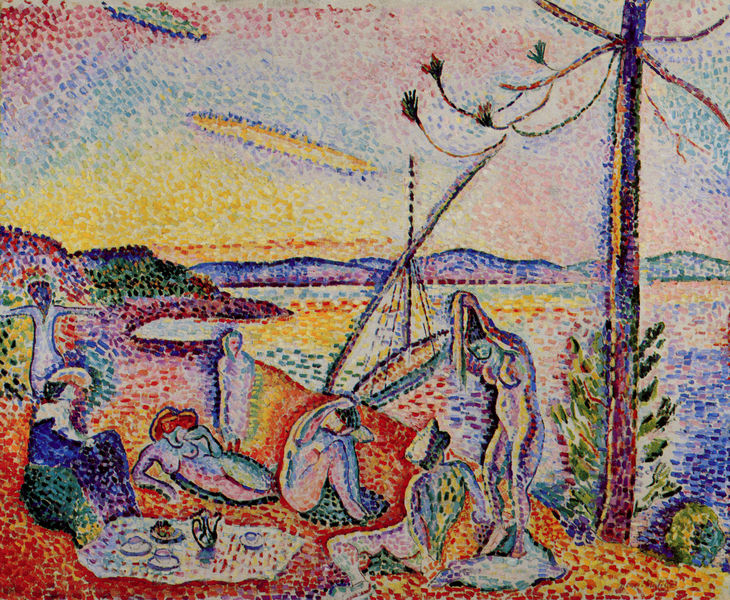
Titel: Luxe, calme et volupté
Künstler: Henri Matisse
Standort: Paris
Institution: Musée d'Orsay
Schlagwörter: akt, baum, berg, blau, blätter, gruppe, himmel, mann, meer, nackt, schatten, wasser, weiß, wolken, baden, badende, bäume, frauen, gelb, grün, landschaft, menschen, sand, see, ufer, äste, abend, frankreich, frau, licht, männer, orange, hund, rot, tuch, wolke, arme, teller, öl, horizont, hügel, natur, busch, sonne, haare, decke, personen, wald, boot, kanne, ornage, brüste, schiff, segel, sommer, strand, fischer, mast, pointilismus, segelschiff, abstrakt, berge, farben, gebirge, tag, violett, picknick, ölgemälde, draussen, streifen, tasse, tee, nackte, liegend, bucht, punkte, tassen, seurat, signac, frühstück, segelbot, matisse, sonnen, pointilissmus, exprssionismus, somer, blauz, buesn, piquniqu